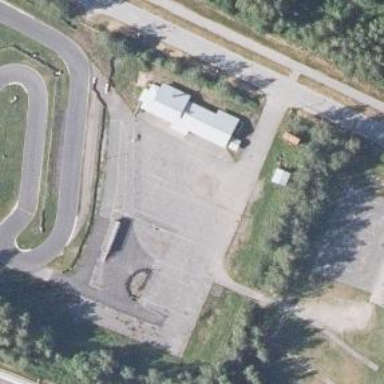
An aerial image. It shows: Motor sport activity is taking place.